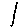
Label: line